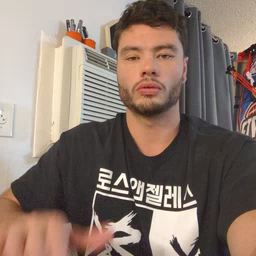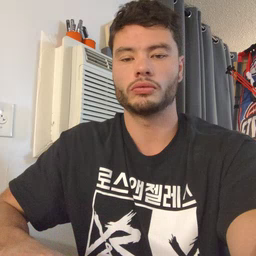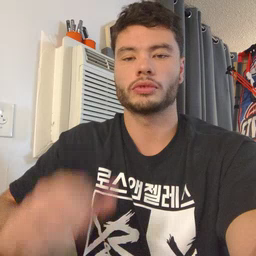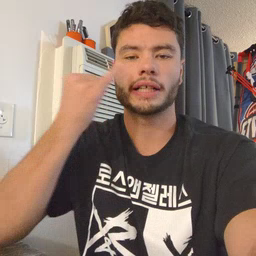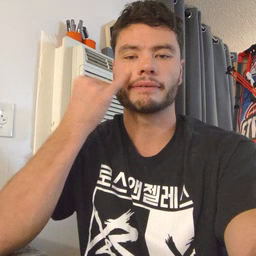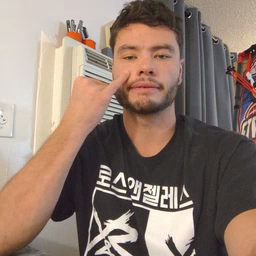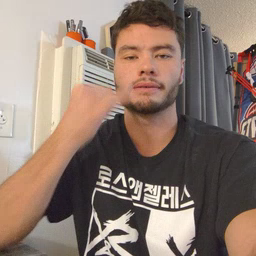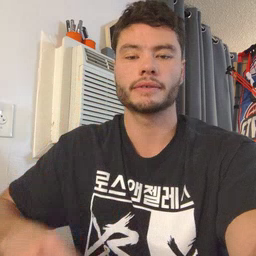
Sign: if